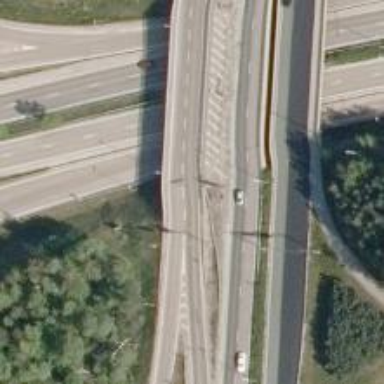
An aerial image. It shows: Asphalt trunk link road.